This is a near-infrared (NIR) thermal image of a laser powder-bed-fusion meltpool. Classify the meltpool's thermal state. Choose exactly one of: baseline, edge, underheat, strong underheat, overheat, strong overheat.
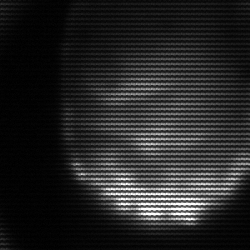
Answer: edge